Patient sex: F
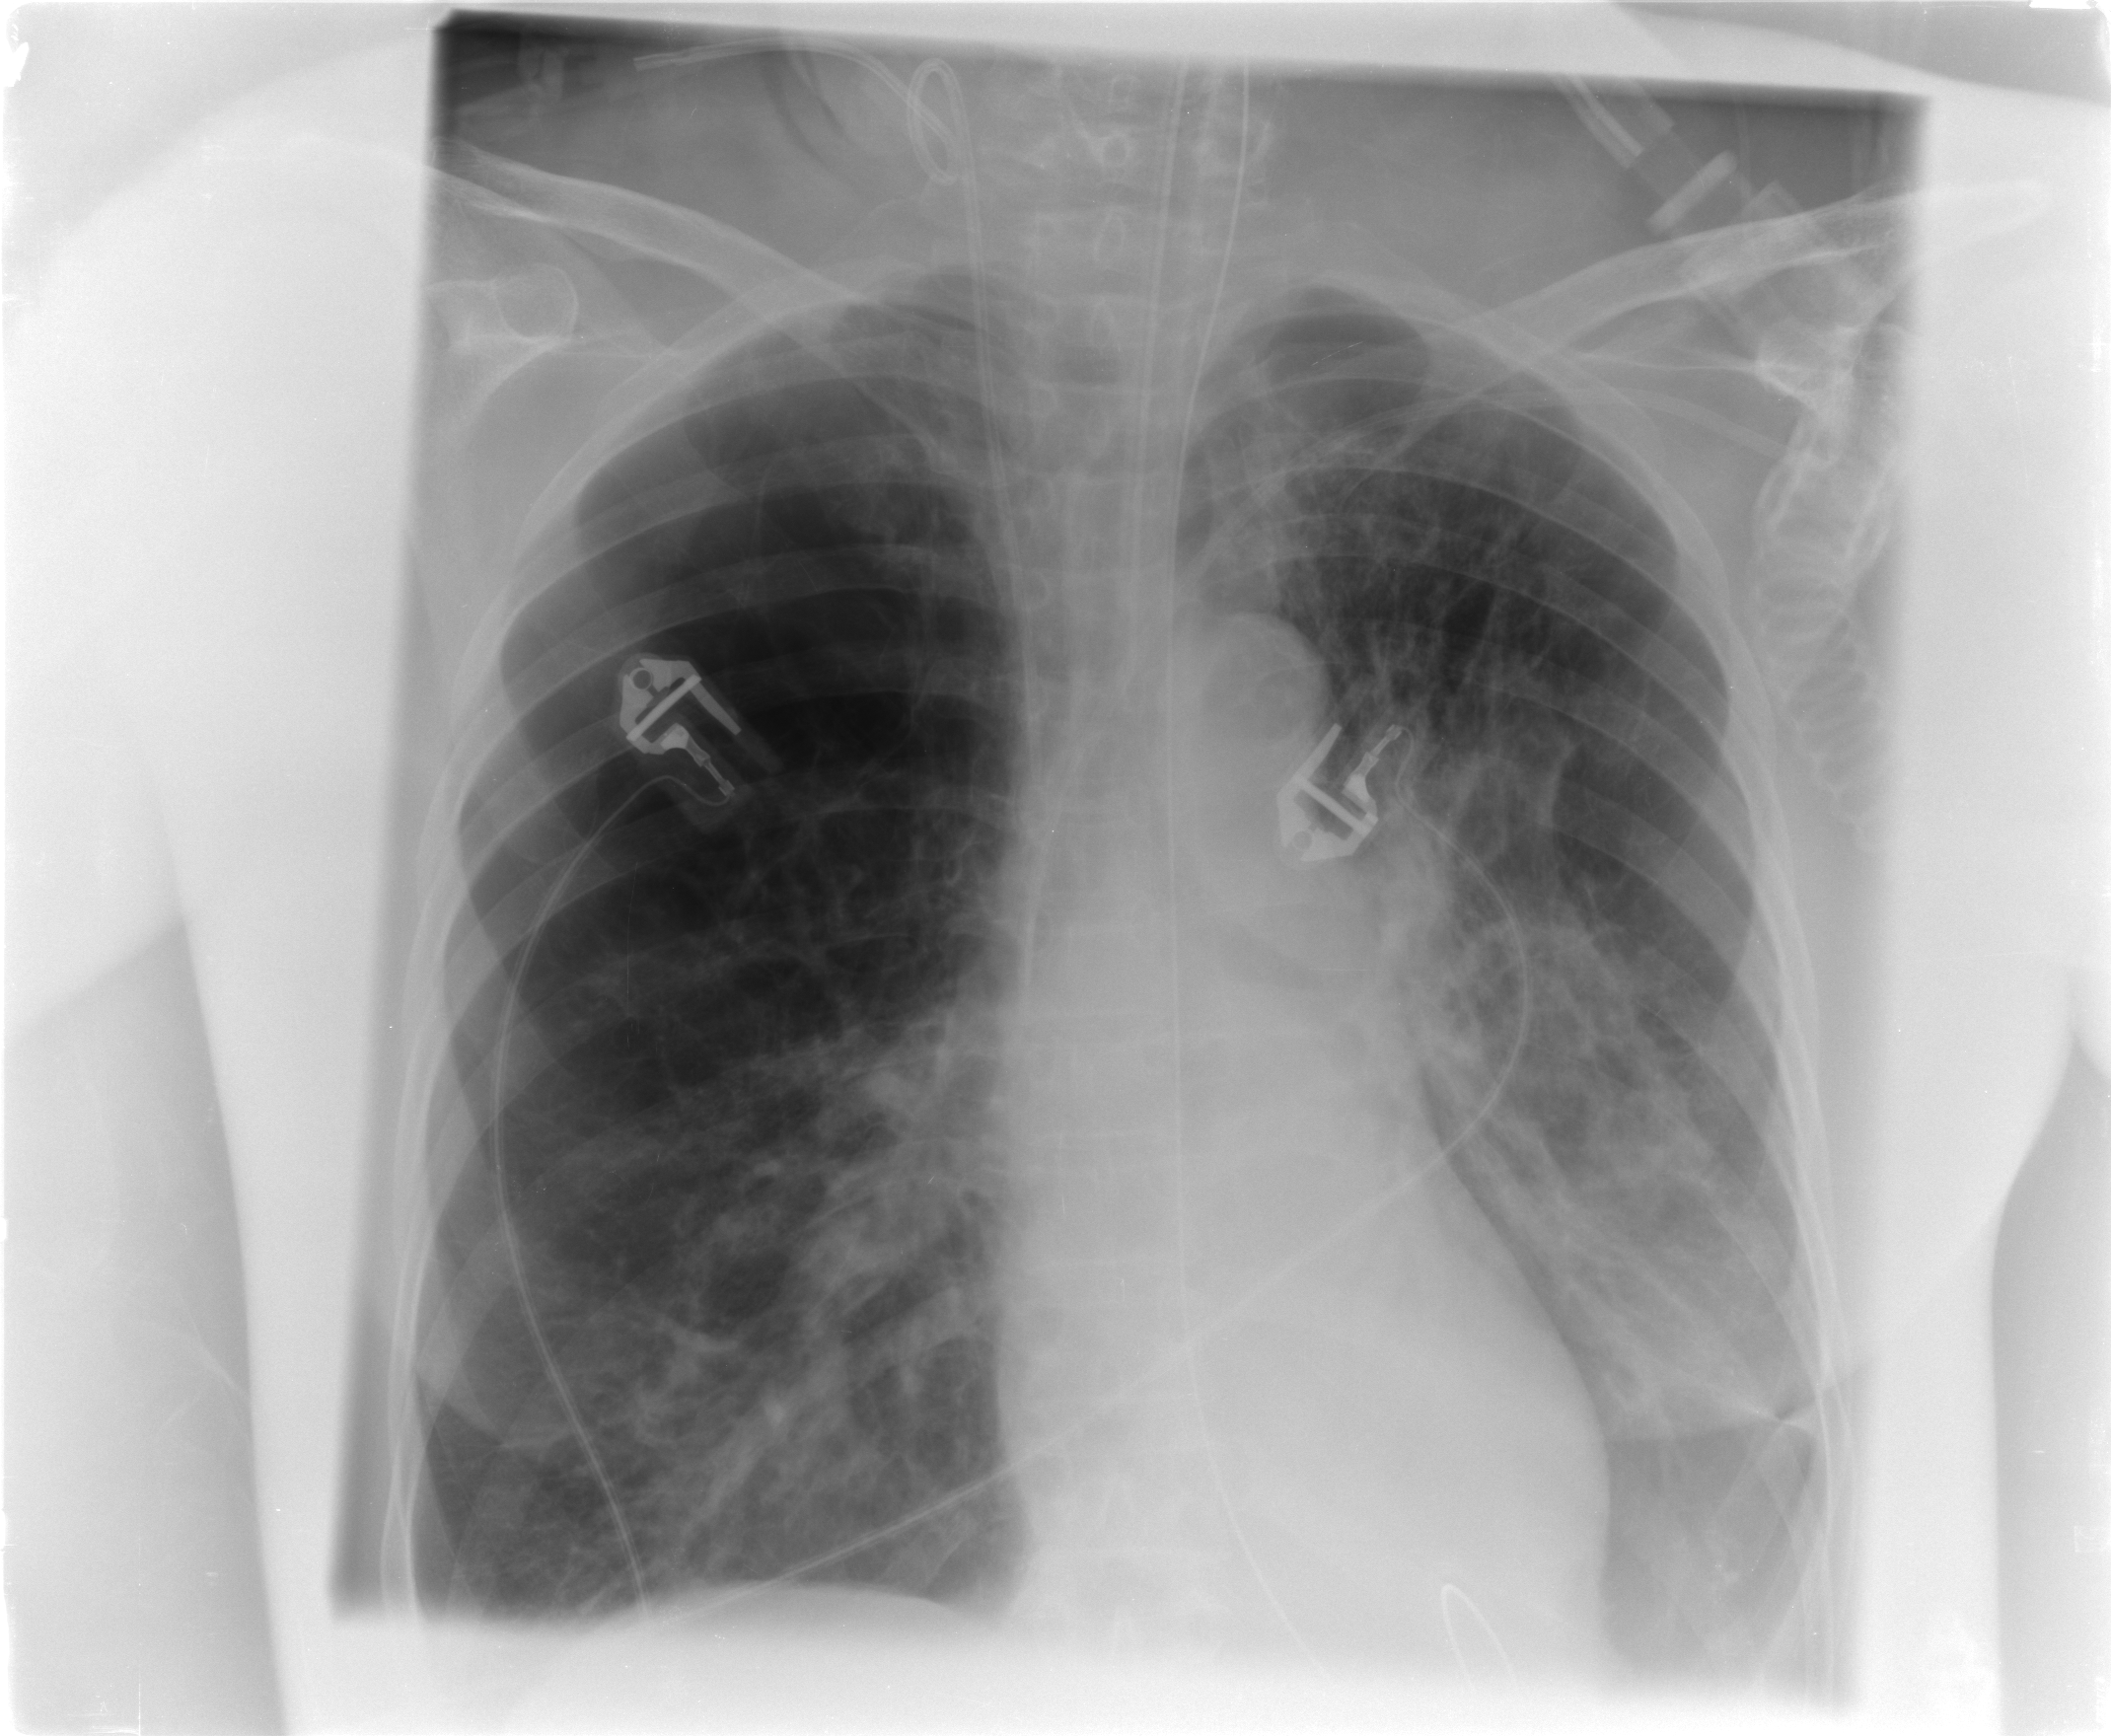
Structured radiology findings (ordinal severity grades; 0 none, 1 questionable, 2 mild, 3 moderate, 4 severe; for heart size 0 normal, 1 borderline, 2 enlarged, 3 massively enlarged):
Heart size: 0
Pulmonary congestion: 2
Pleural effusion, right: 0
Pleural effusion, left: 1
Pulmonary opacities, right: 0
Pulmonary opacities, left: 2
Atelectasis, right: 0
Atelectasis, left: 2